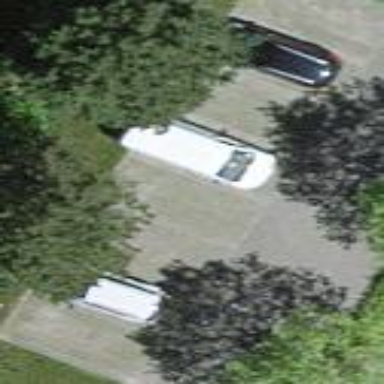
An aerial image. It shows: Street-side parking lot with asphalt surface.